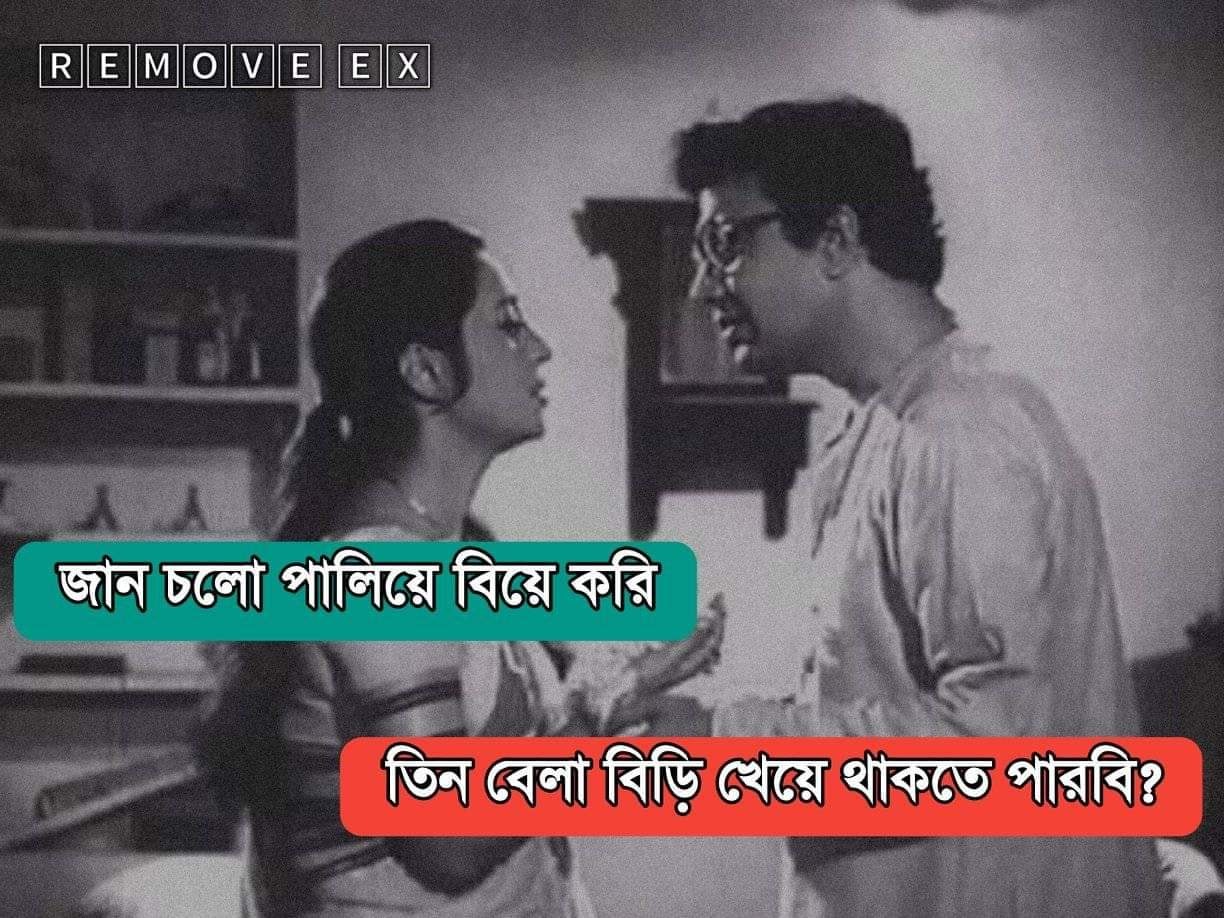
Caption: জান চলো পালিয়ে বিয়ে করি    তিন বেলা বিড়ি খেয়ে থাকতে পারবি ?
Label: hate